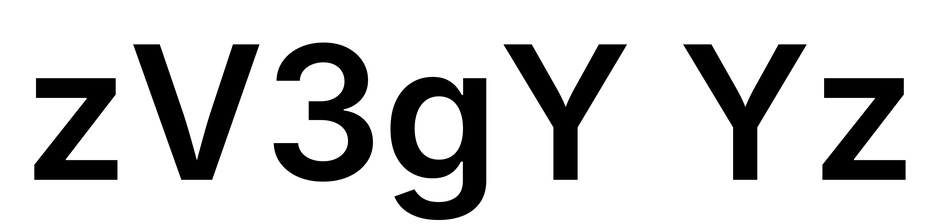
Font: Inter_SemiBold